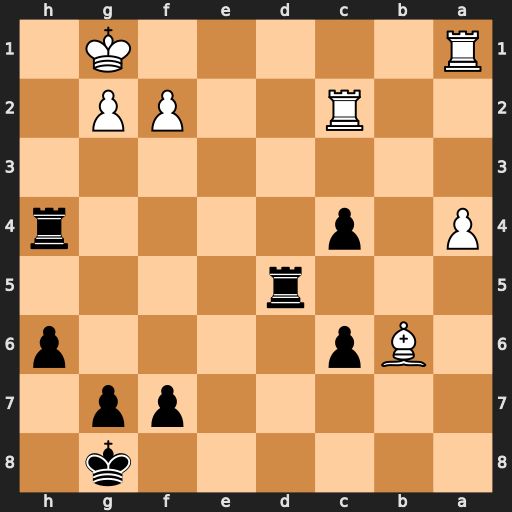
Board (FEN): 6k1/5pp1/1Bp4p/3r4/P1p4r/8/2R2PP1/R5K1
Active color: b
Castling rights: -
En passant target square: -
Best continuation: Rdh5 g3 Rh1+